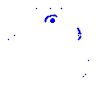
Particle: electron